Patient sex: M
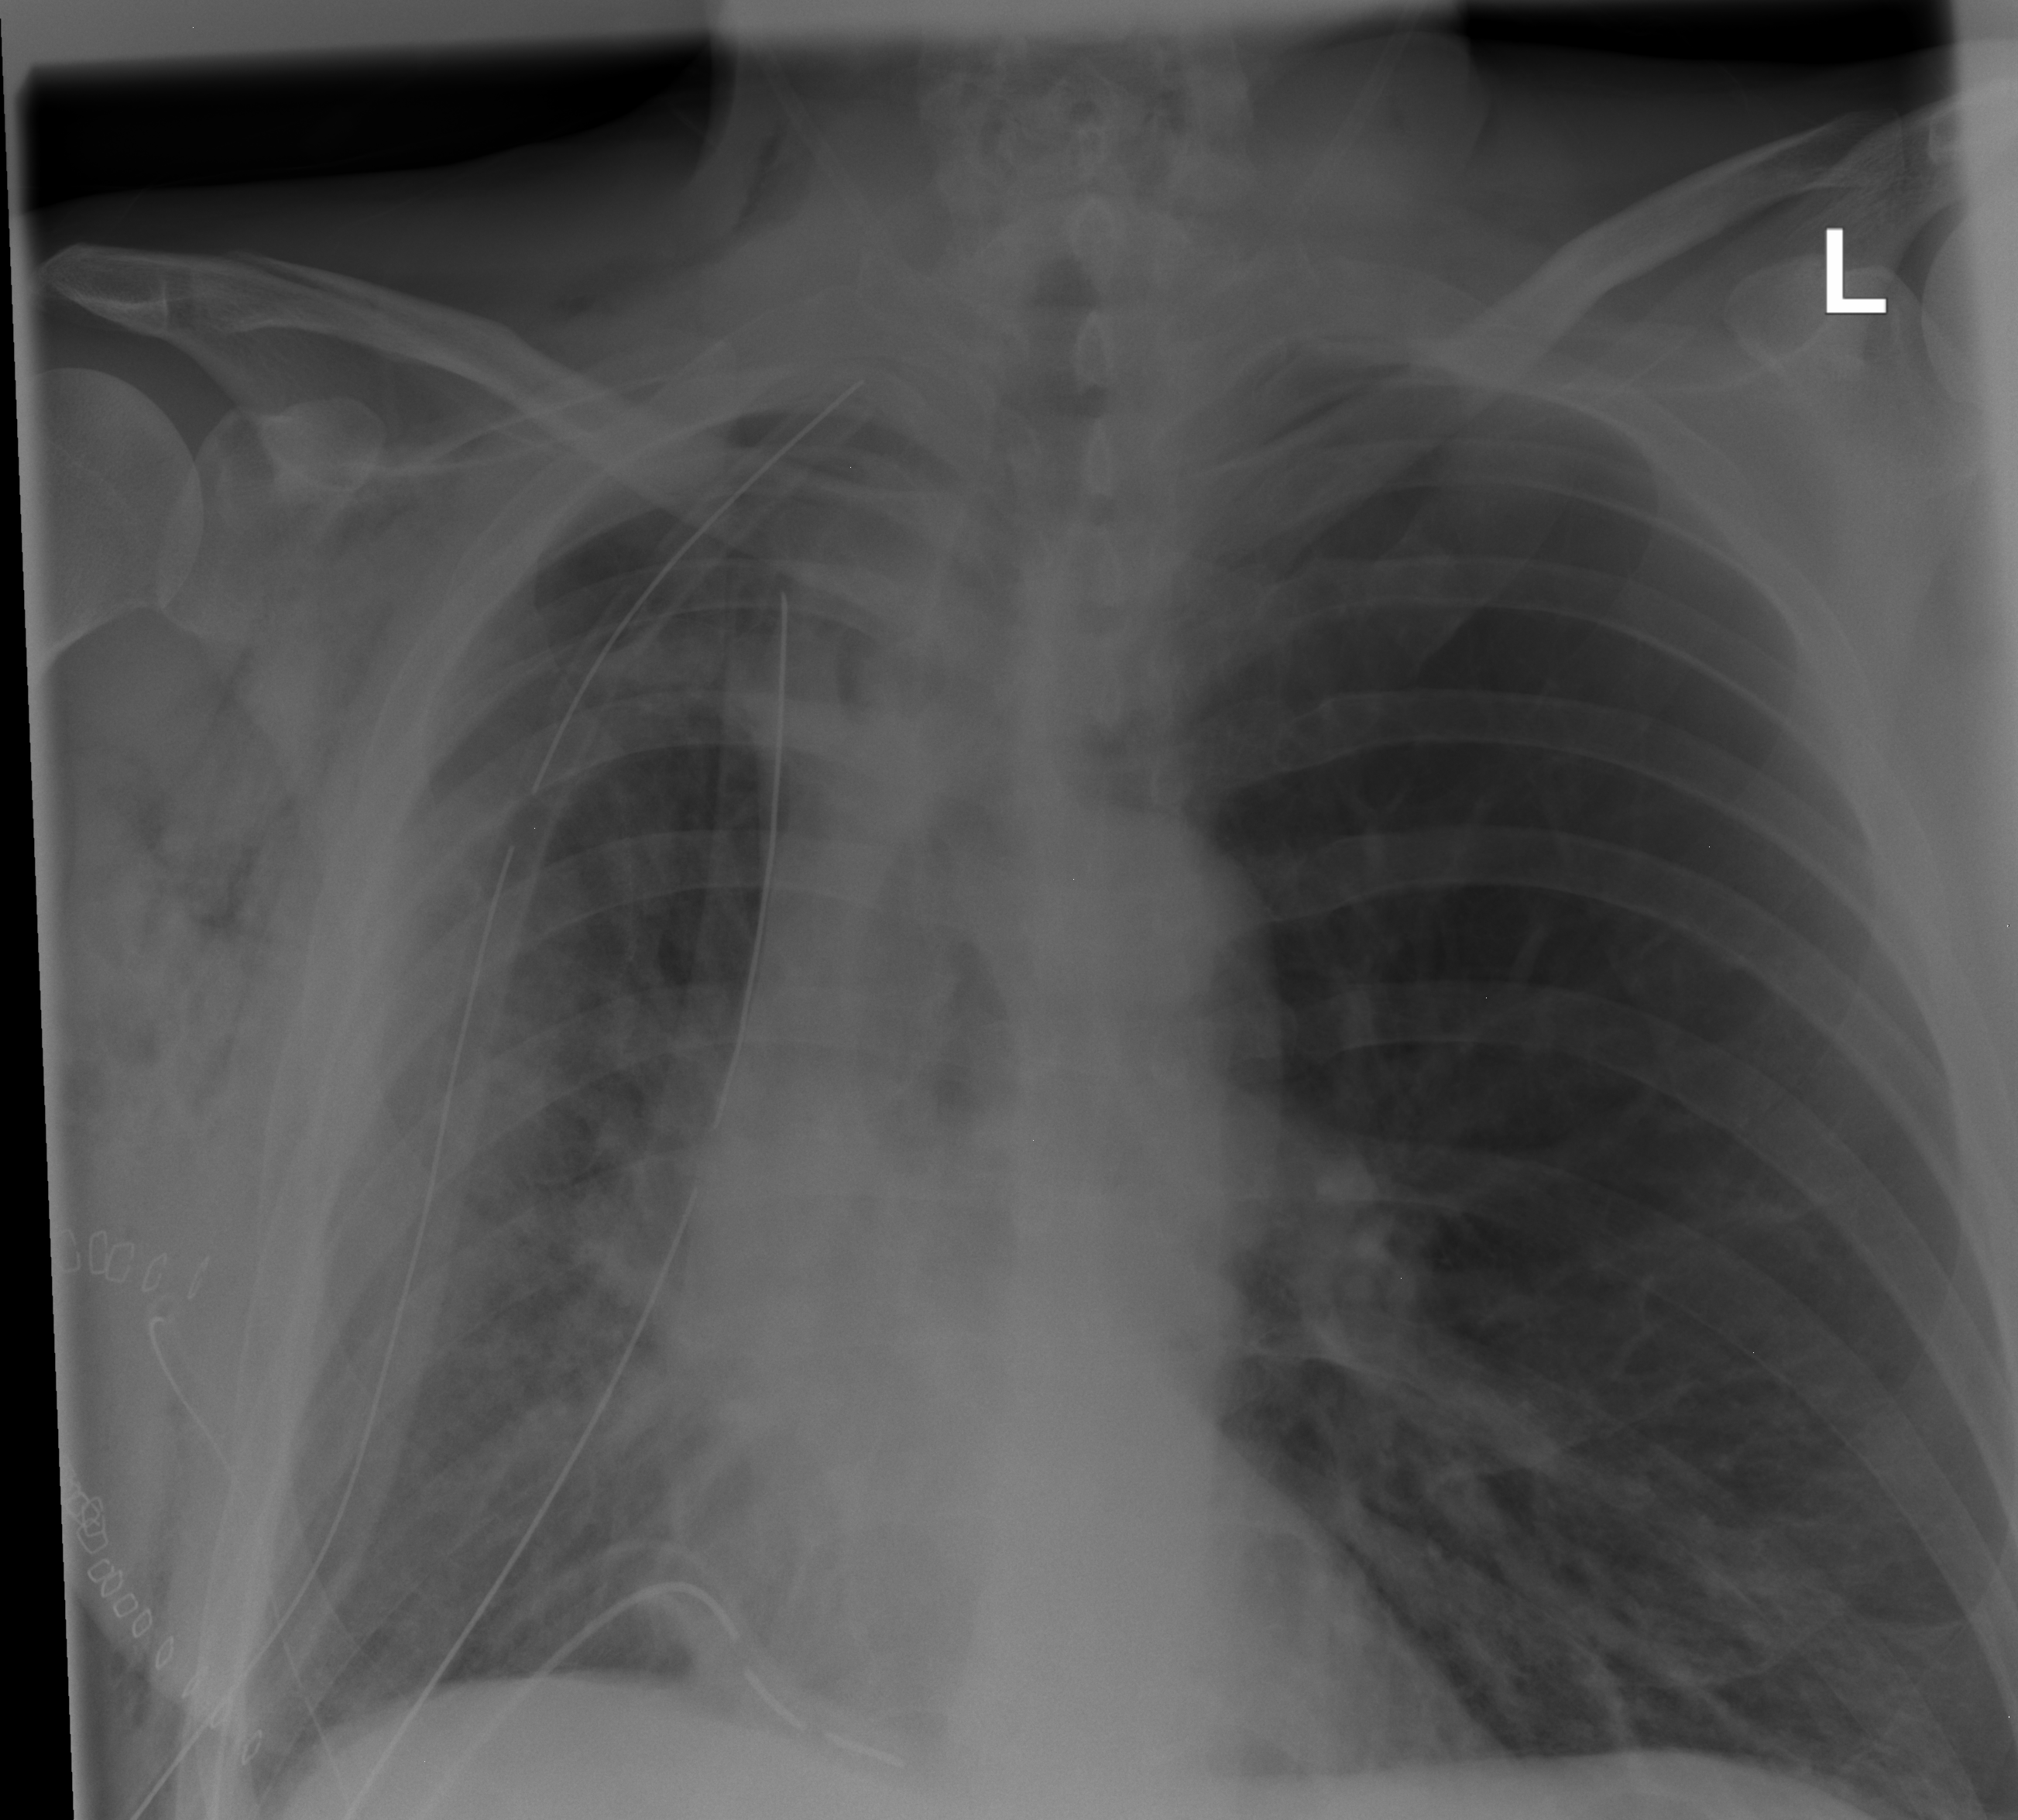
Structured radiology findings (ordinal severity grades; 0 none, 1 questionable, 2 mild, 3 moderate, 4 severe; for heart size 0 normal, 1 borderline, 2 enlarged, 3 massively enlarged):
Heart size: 0
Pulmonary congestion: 0
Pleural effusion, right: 0
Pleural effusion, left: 0
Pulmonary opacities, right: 0
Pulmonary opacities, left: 0
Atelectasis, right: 3
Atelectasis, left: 0